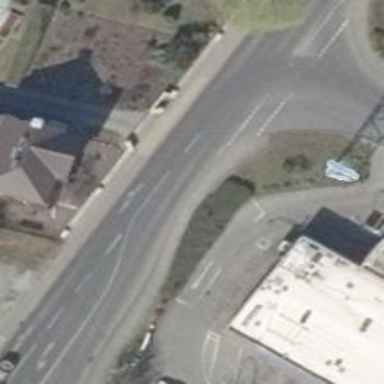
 with lane markings indicating clear divisions."